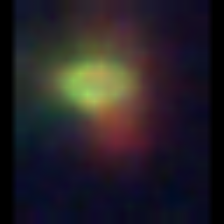
Taxon: NanoPlankton
Group: Other